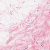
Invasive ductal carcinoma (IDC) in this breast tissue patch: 0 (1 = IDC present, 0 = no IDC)